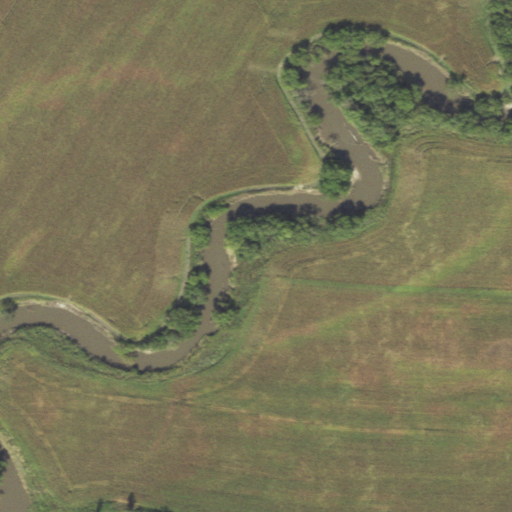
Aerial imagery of valley in Minnesota named Yucatan Valley containing cultivated crops, grassland, woody wetlands, deciduous forest, and low intensity development